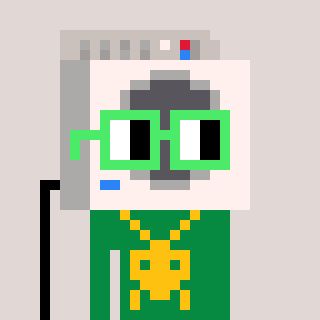
a pixel art character with square light green glasses, a washing machine-shaped head and a green-colored body on a warm background